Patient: sex F, age 71
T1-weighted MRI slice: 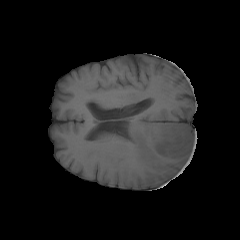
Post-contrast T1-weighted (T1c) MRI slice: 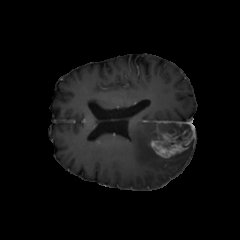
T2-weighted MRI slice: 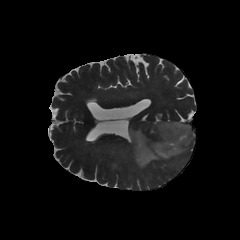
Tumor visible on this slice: yes
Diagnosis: Glioblastoma, IDH-wildtype
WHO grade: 4